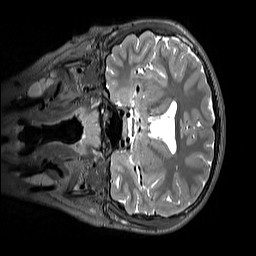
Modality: T2w
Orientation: coronal
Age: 11
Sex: male
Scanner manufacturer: siemens
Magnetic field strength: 3 T
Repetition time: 3.2 s
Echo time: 0.408 s